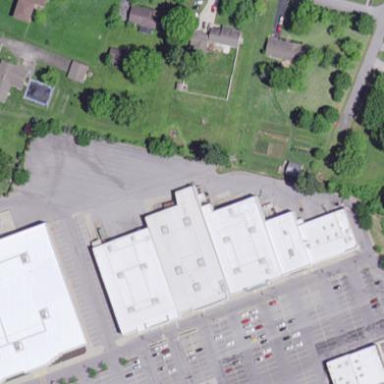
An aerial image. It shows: Mall building.